Question: I'm stuck on the following issue: When I'm taking a picture with UIImagePickerController i want to send the user to another view where the selected image is visible and he/she can fill some more information. But the detailview doesn't show up, instead of that when I take the picture the app hangs, even though the picture is saved on my phone. What can I do?
My code:
'''
@interface PhotoViewController : UIViewController <UINavigationControllerDelegate, UIImagePickerControllerDelegate>
@property (nonatomic, strong) UIImagePickerController *imagePicker;
@property (nonatomic, strong) UIImage *image;
@end
#import "PhotoViewController.h"
#import "PostViewController.h"
#import <MobileCoreServices/UTCoreTypes.h>
@implementation PhotoViewController
- (void)viewDidLoad {
// Do any additional setup after loading the view.
[super viewDidLoad];
}
-(void) viewWillAppear:(BOOL)animated {
[super viewWillAppear:animated];
if (self.image == nil) {
self.imagePicker = [[UIImagePickerController alloc] init];
self.imagePicker.delegate = self;
self.imagePicker.allowsEditing = NO;
self.imagePicker.videoMaximumDuration = 10;
if ([UIImagePickerController isSourceTypeAvailable:UIImagePickerControllerSourceTypeCamera]) {
self.imagePicker.sourceType = UIImagePickerControllerSourceTypeCamera;
} else {
self.imagePicker.sourceType = UIImagePickerControllerSourceTypePhotoLibrary;
}
self.imagePicker.mediaTypes = [UIImagePickerController availableMediaTypesForSourceType:self.imagePicker.sourceType];
[self presentViewController:self.imagePicker animated:YES completion:nil];
}
}
-(void) imagePickerControllerDidCancel:(UIImagePickerController *)picker {
[self dismissViewControllerAnimated:NO completion:nil];
[self.tabBarController setSelectedIndex:0];
}
-(void) imagePickerController:(UIImagePickerController *)picker
didFinishPickingMediaWithInfo:(NSDictionary *)info {
NSString *mediaType = [info objectForKey:UIImagePickerControllerMediaType];
if ([mediaType isEqualToString:(NSString *)kUTTypeImage]) {
// A photo was taken/selected!
self.image = [info objectForKey:UIImagePickerControllerOriginalImage];
if (self.imagePicker.sourceType == UIImagePickerControllerSourceTypeCamera) {
// Save the image!
UIImageWriteToSavedPhotosAlbum(self.image, nil, nil, nil);
}
}
}
'''
I've also posted my Storyboard to make things clear.

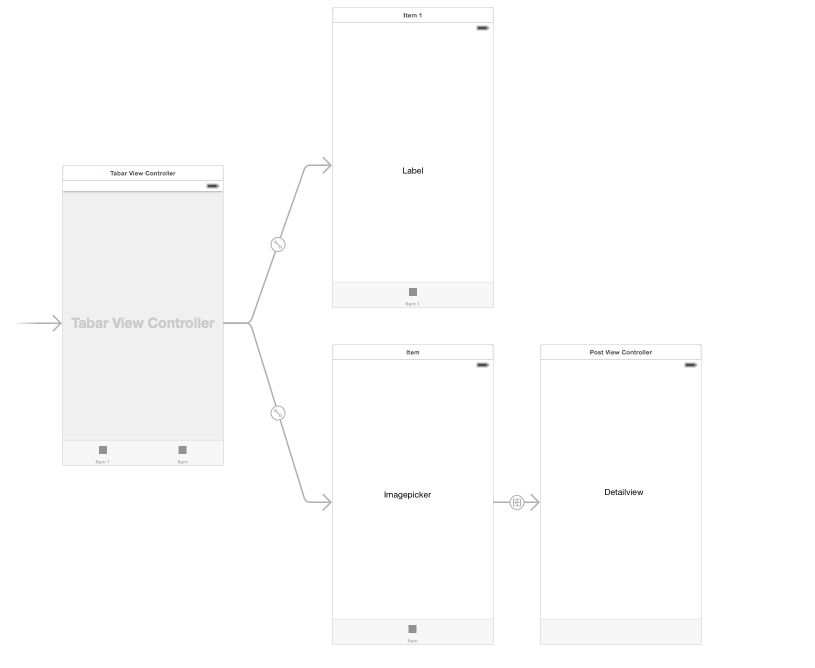
Answer: Your screenshot is too small to be legible. Post a link to a file on another site.
In any case, it looks to me like the problem is that you're not dismissing the image picker.
'''
-(void) imagePickerController:(UIImagePickerController *)picker
didFinishPickingMediaWithInfo:(NSDictionary *)info {
//--------------------------------------------------
//This is the line you're missing
picker.dismissViewControllerAnimated(true, completion: nil)
//--------------------------------------------------
NSString *mediaType = [info objectForKey:UIImagePickerControllerMediaType];
if ([mediaType isEqualToString:(NSString *)kUTTypeImage]) {
// A photo was taken/selected!
self.image = [info objectForKey:UIImagePickerControllerOriginalImage];
if (self.imagePicker.sourceType == UIImagePickerControllerSourceTypeCamera) {
// Save the image!
UIImageWriteToSavedPhotosAlbum(self.image, nil, nil, nil);
}
}
}
'''